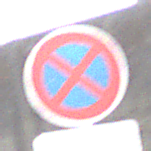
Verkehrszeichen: AbsolutesHalteverbot
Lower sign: ZeitangabenMitBeschraenkungAufWochentage4
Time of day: Midday
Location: Outdoor (Suburban)
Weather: Overcast
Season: NotSpecified
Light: Natural